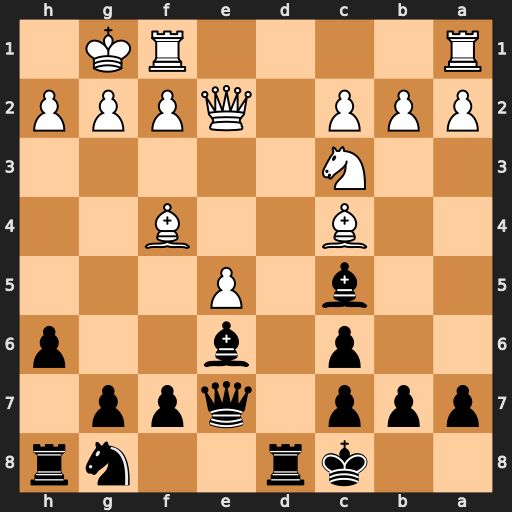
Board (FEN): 2kr2nr/ppp1qpp1/2p1b2p/2b1P3/2B2B2/2N5/PPP1QPPP/R4RK1
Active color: b
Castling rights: -
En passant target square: -
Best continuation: Bxc4 Qxc4 Rd4 Qe2 Rxf4